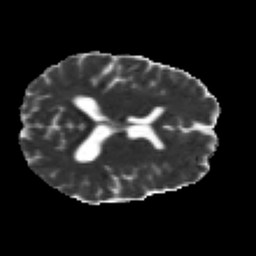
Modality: MD
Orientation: axial
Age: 37
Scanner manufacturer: siemens
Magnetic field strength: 3 T
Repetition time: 2.2 s
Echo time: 0.084 s